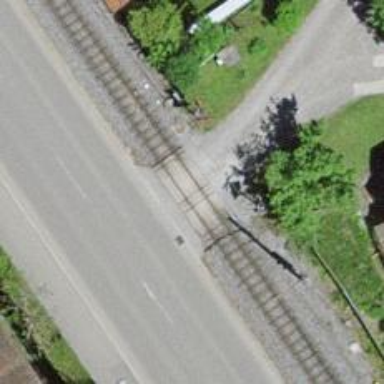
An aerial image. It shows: Level crossing along the railway.